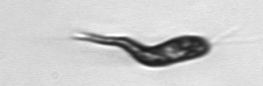
Label: Euglena